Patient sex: F
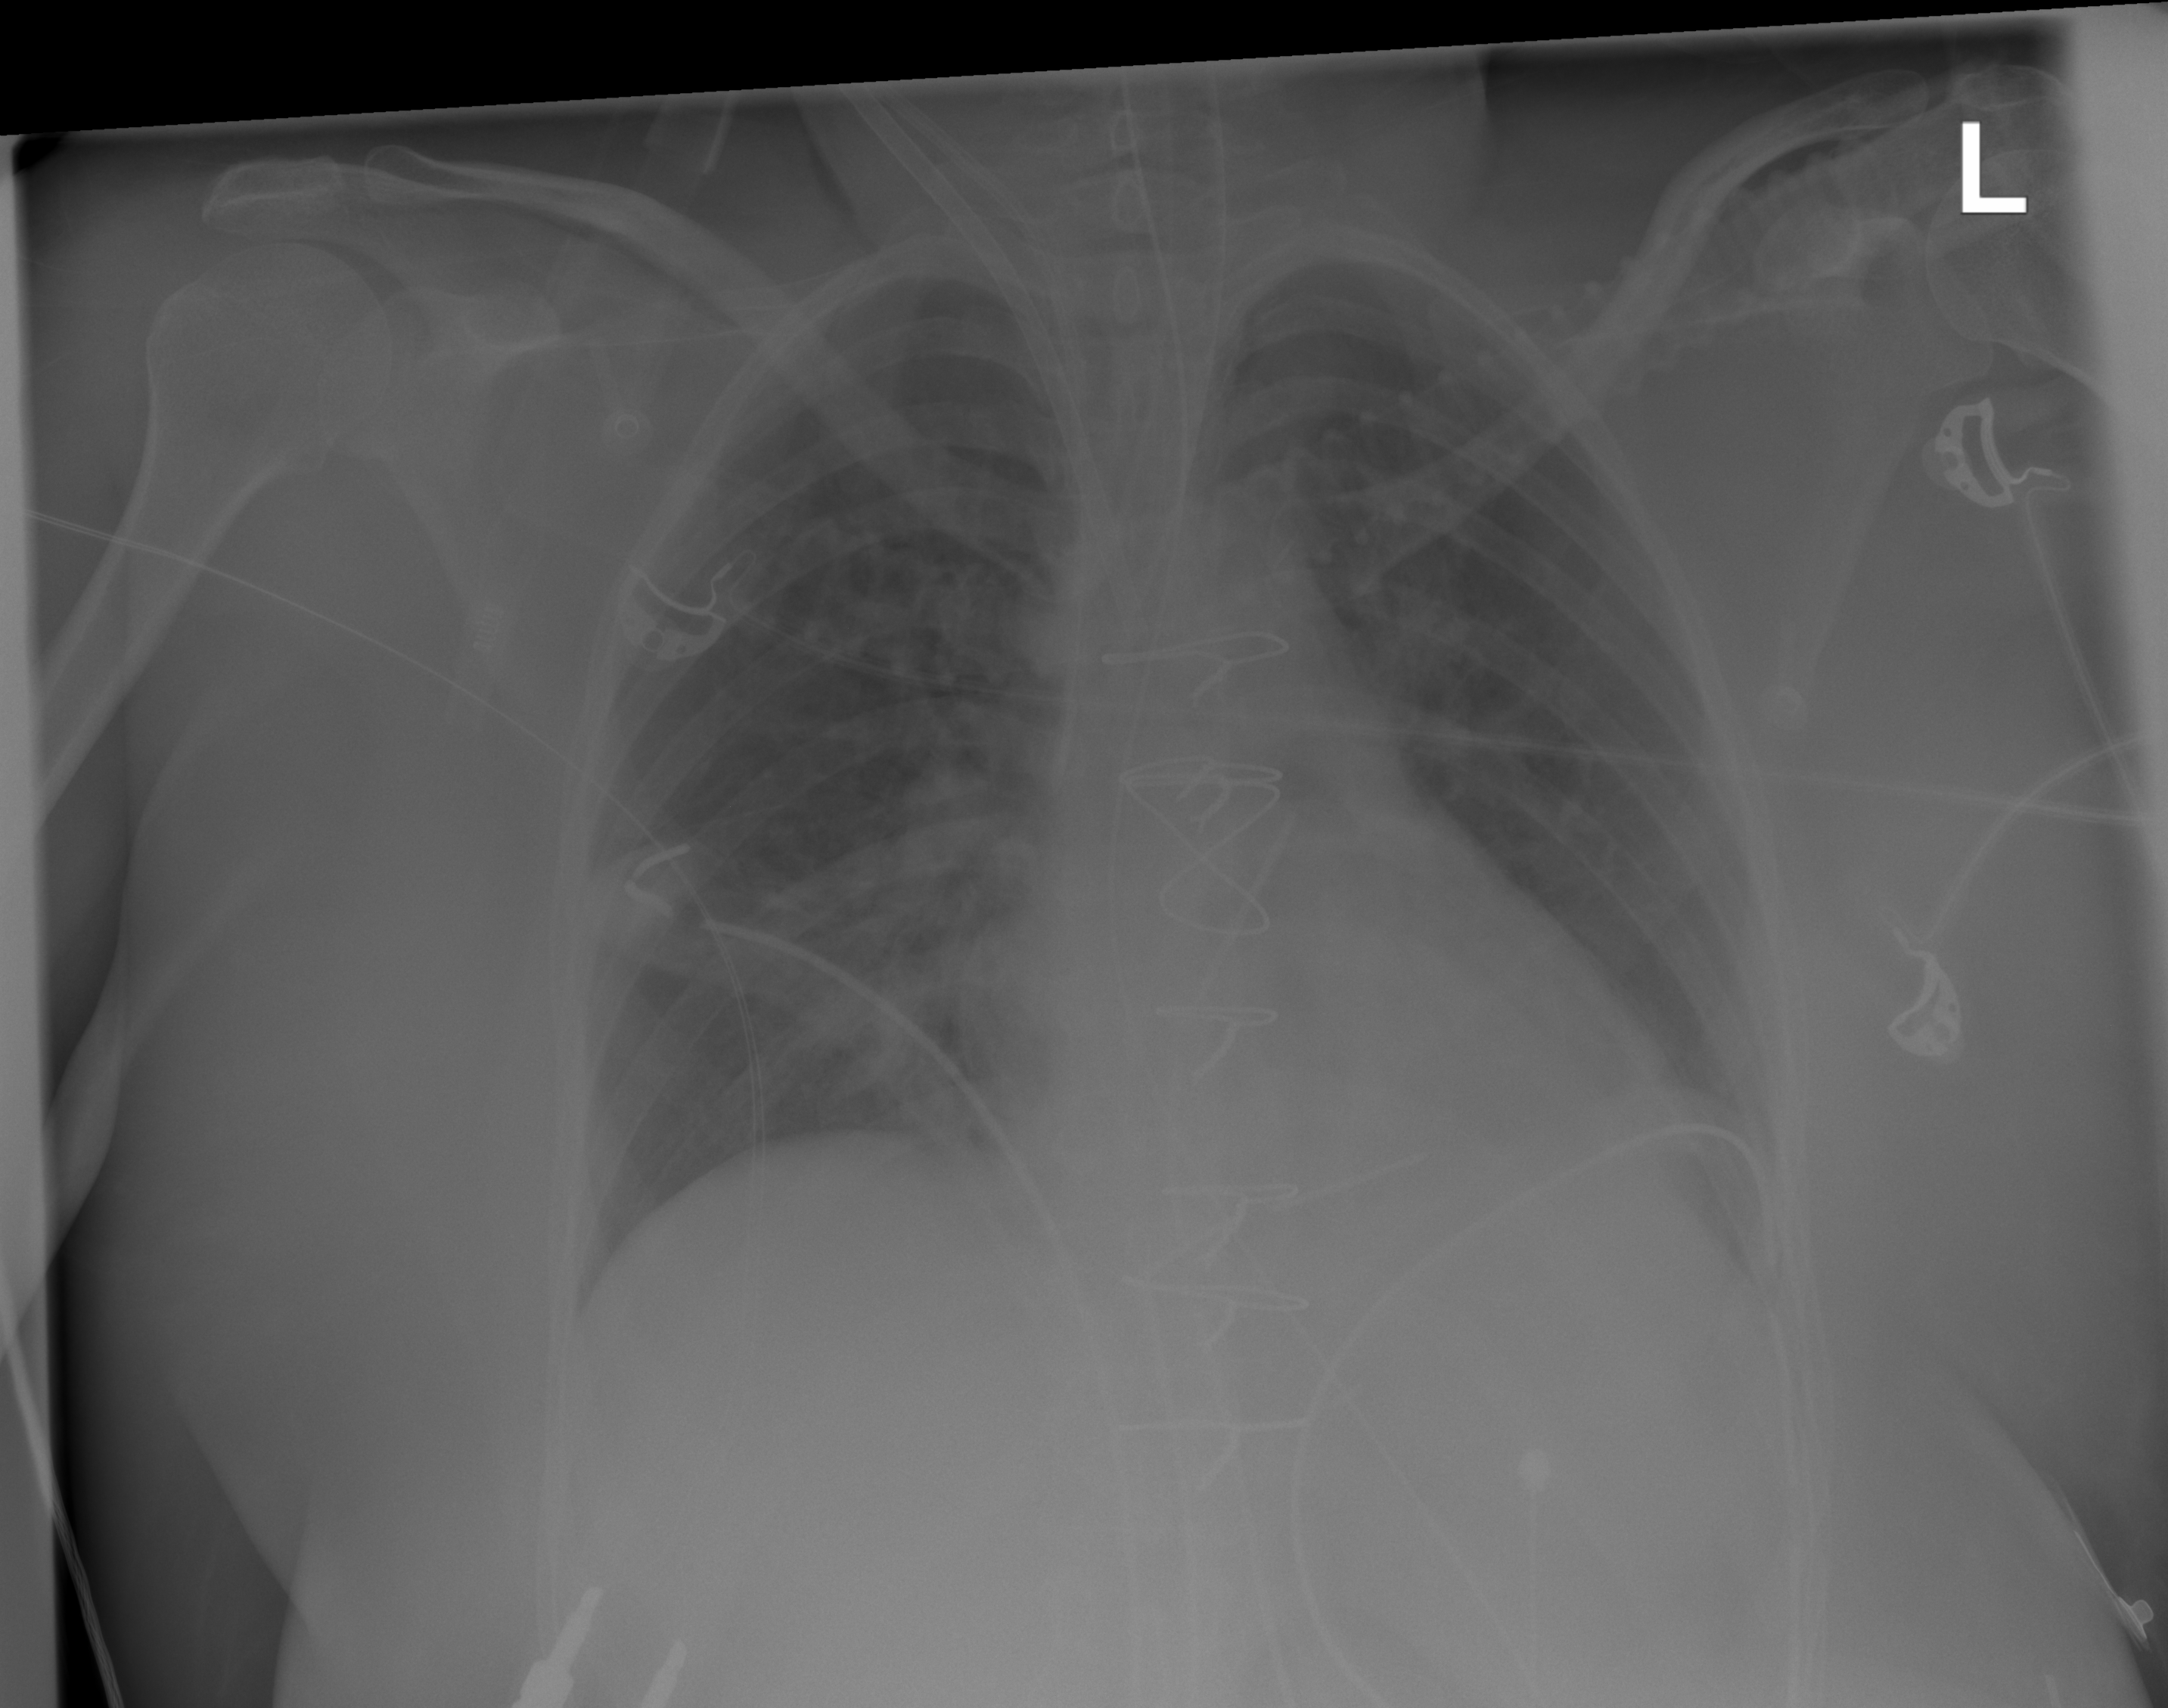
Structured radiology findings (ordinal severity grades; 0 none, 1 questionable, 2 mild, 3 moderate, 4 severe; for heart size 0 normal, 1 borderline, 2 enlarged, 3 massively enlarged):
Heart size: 0
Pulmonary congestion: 0
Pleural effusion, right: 0
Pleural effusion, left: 0
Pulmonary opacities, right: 0
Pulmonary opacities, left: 0
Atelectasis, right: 0
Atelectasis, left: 2